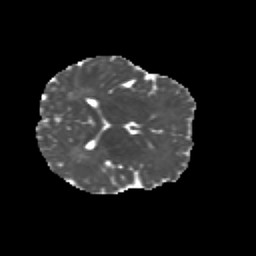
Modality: MD
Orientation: axial
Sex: male
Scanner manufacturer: siemens
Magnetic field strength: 3 T
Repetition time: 5 s
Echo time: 0.071 s